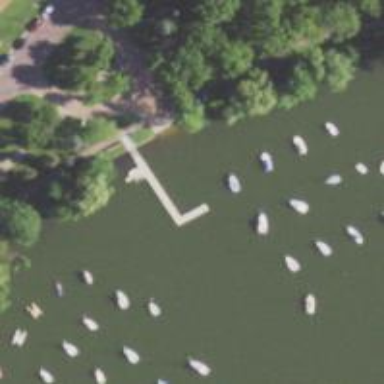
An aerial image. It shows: Mooring place.